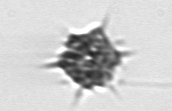
Label: Dictyocha